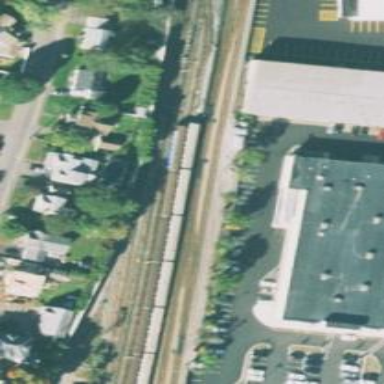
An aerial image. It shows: Electrified rail in service yard.